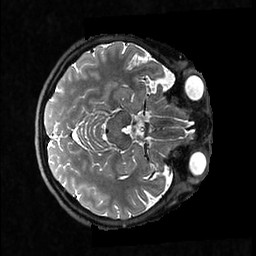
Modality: T2w
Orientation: axial
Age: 34
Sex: female
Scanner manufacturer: ge
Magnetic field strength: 3 T
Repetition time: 3.202 s
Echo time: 0.06629 s